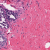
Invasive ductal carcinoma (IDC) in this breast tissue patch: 0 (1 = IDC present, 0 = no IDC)